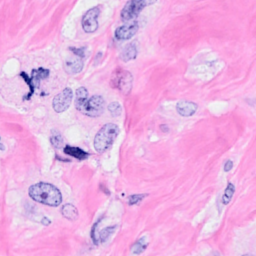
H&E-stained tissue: Breast